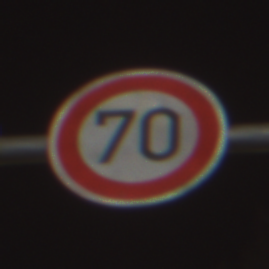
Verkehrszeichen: Geschwindigkeit70
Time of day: Night
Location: Outdoor (Urban)
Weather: Clear
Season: NotSpecified
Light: Artificial